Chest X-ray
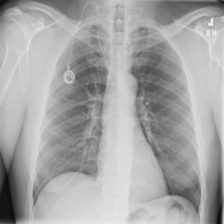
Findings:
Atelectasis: negative
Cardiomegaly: negative
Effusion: negative
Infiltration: negative
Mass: negative
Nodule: negative
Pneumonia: negative
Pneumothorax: negative
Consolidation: negative
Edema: negative
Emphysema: negative
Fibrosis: negative
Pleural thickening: negative
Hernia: negative